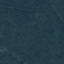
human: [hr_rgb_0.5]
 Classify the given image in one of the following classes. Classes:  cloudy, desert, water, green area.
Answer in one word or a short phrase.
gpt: green area